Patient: sex F, age 76
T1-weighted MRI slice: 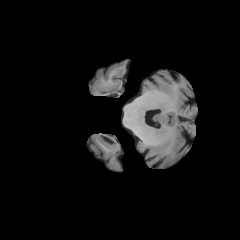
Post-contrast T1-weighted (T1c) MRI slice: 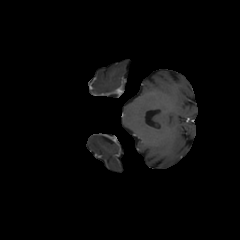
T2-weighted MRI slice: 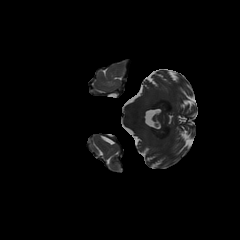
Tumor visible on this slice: no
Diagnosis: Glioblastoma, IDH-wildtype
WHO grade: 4